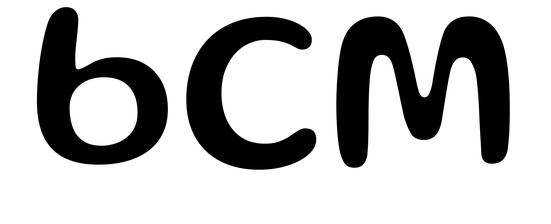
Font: Gluten_Regular